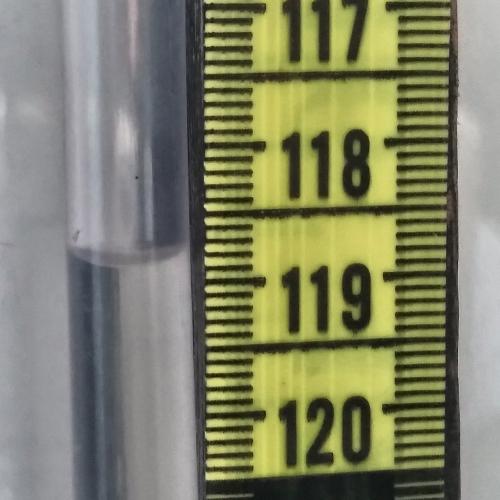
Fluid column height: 118.8 cm